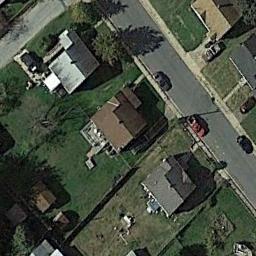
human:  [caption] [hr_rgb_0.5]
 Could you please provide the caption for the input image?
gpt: The houses in the mid-sized residential area are all blue .

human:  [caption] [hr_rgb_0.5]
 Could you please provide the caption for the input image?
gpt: The medium residential area has some neatly arranged houses on the grass and a road goes through the medium residential area .

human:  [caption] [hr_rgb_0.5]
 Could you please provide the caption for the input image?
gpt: The medium residential is on the grass next to the road .

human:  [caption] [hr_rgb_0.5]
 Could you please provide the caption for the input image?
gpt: Many buildings are in medium residential area .

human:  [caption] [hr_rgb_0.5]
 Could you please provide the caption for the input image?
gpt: There are some buildings on green lawns on the medium residential area .